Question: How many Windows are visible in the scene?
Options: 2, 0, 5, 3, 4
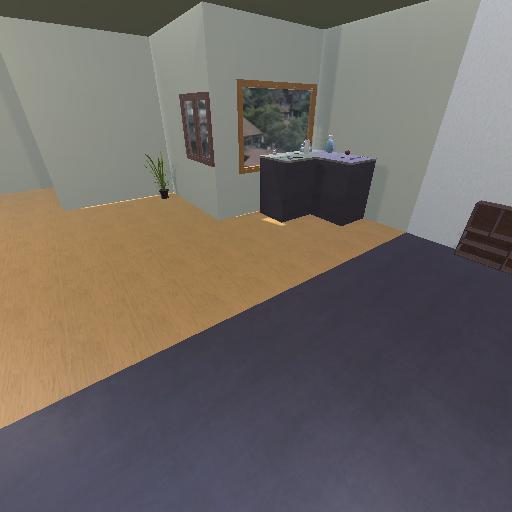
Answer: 2